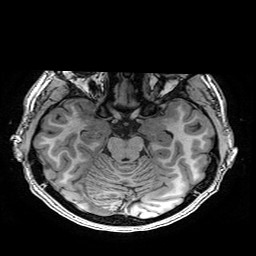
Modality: T1w
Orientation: coronal
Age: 19
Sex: female
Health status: healthy